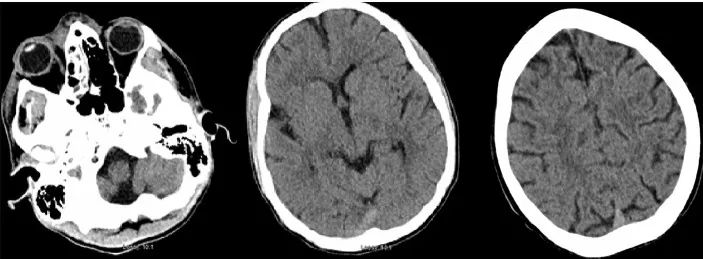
Initial CT head demonstrating periorbital edema and inflammation in the ethmoid and maxillary sinuses. There is no evidence of acute intracranial abnormality.
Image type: radiology (ct)